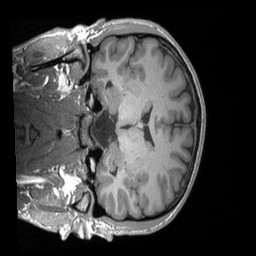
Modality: T1w
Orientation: coronal
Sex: male
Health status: ill
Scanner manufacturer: siemens
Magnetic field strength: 3 T
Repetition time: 1.66 s
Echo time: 0.00254 s